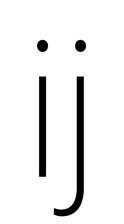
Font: Roboto_Condensed_ExtraLight